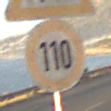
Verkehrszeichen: Geschwindigkeit110
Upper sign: VerengteFahrbahn
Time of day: SunriseSunset
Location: Outdoor (Nature)
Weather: PartlyCloudy
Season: NotSpecified
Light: Natural